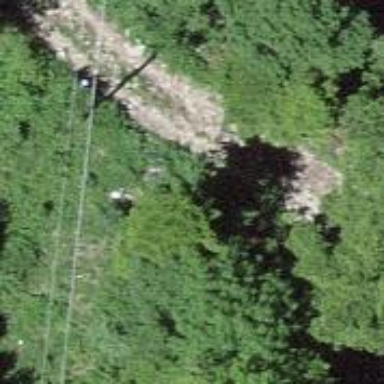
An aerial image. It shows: Power pole.